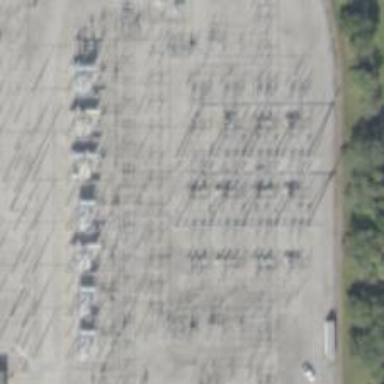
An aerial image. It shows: Switch for power supply.